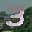
Label: 3